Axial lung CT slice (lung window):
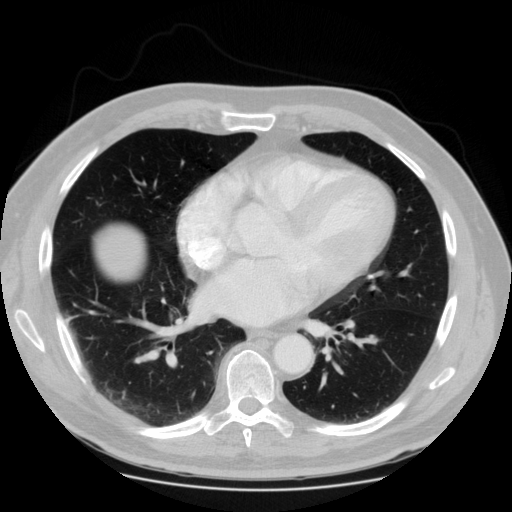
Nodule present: no